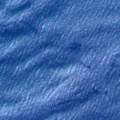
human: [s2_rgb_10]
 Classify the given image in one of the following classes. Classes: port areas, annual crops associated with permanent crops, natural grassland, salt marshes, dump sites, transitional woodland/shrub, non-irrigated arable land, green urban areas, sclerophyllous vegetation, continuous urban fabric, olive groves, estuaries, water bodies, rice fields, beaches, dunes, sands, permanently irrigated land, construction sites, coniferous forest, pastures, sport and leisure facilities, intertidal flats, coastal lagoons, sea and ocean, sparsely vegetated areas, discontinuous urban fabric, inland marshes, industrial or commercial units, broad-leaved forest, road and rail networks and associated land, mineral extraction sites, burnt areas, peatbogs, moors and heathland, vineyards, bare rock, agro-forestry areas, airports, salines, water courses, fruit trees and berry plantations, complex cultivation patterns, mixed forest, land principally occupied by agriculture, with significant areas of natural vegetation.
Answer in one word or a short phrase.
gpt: sea and ocean